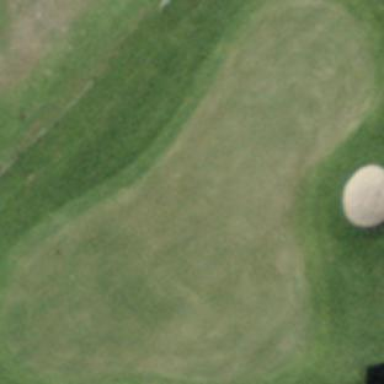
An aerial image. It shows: Picturesque green golfing area with grass land use.